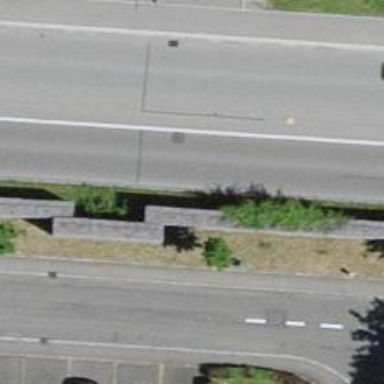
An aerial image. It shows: Noise barrier wall.